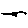
Label: fish